Question: I am unable to use the JavaScript file and validate my HTML form. I am wondering if the issue is the linking of the 'src' directory is wrong or could it be that I am missing something in my JavaScript code.

'''
<html>
<head>
<title>Registration Page</title>
<meta charset="UTF-8">
<meta name="viewport" content="width=device-width, initial-scale=1.0">
<script src="js/validation.js" type="text/javascript">
</script>
</head>
<body>
<form action="validate" method="post" name="register">
Full Name: <input type="text" name="name" required/><br/> Email Address: <input type="email" name="email" required/><br/> Address Line 1: <input type="text" name="address1" required/><br/> Address Line 2: <input type="text" name="address2" /><br/> Postal Code: <input type="number" name="postal" required/><br/> Mobile Number: <input type="number" name="mobile" required/><br/> Password: <input type="password" name="password" required/><br/> Confirm Password: <input type="password" name="cfpassword"
required/><br/>
<input type="submit" value="Submit" />
</form>
</body>
</html>
'''
'''
function validateForm() {
//Use a regular expression to check for the pattern of the password
var regexPass = "^[0-9]{6}[a-zA-Z]{1}$";
var regexMobile = "^[0-9]{8}$";
var regexPost = "^[0-9]{6}$";
//Retrieve the VALUE from the "password" field found in the "register" form
var password1 = document.forms["register"]["password"].value;
var password2 = document.forms["register"]["cfpassword"].value;
var postalcode = document.forms["register"]["postal"].value;
if (matchPost === null) {
alert("The postal code given in the correct format. Please ensure
that is contains exactly 6 digits.
");
// Return false to tell the form NOT to proceed to the servlet
return false;
}
if (matchMobile === null) {
alert("The mobile number given in the correct format. Please ensure
that is contains exactly 8 digits.
");
// Return false to tell the form NOT to proceed to the servlet
return false;
}
// If password not entered
if (password1 == '')
alert("Please enter Password");
// If confirm password not entered
else if (password2 == '')
alert("Please enter confirm password");
// If Not same return False.
else if (password1 != password2) {
alert("
Password did not match: Please try again...")
return false;
}
// If same return True.
else {
return true
}
}
'''
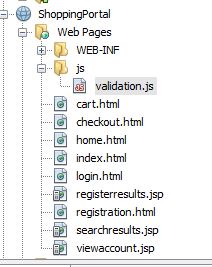
Answer: If your JS folder is in the same directory as your html file this code should work. Write a simple 'alert('ahoy')' function in your JS file and reload your html to verify if your JS file is loaded or not.